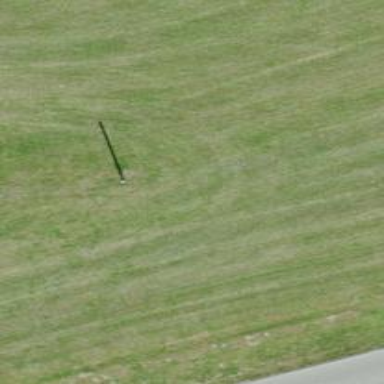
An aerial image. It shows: Minor power line.